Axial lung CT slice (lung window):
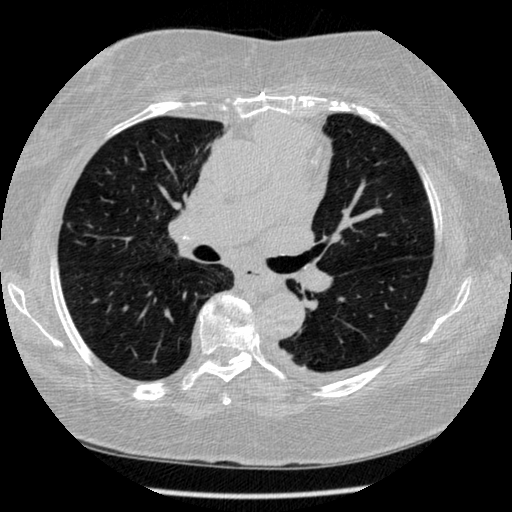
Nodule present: no